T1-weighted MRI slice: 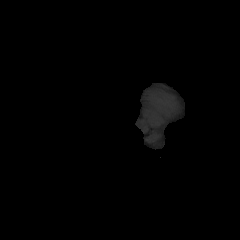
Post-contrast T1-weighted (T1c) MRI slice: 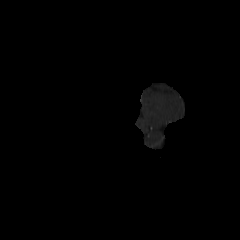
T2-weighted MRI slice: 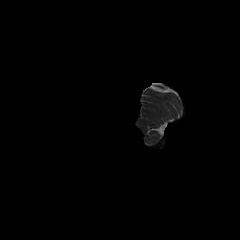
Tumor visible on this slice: no